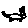
Label: cat